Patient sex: M
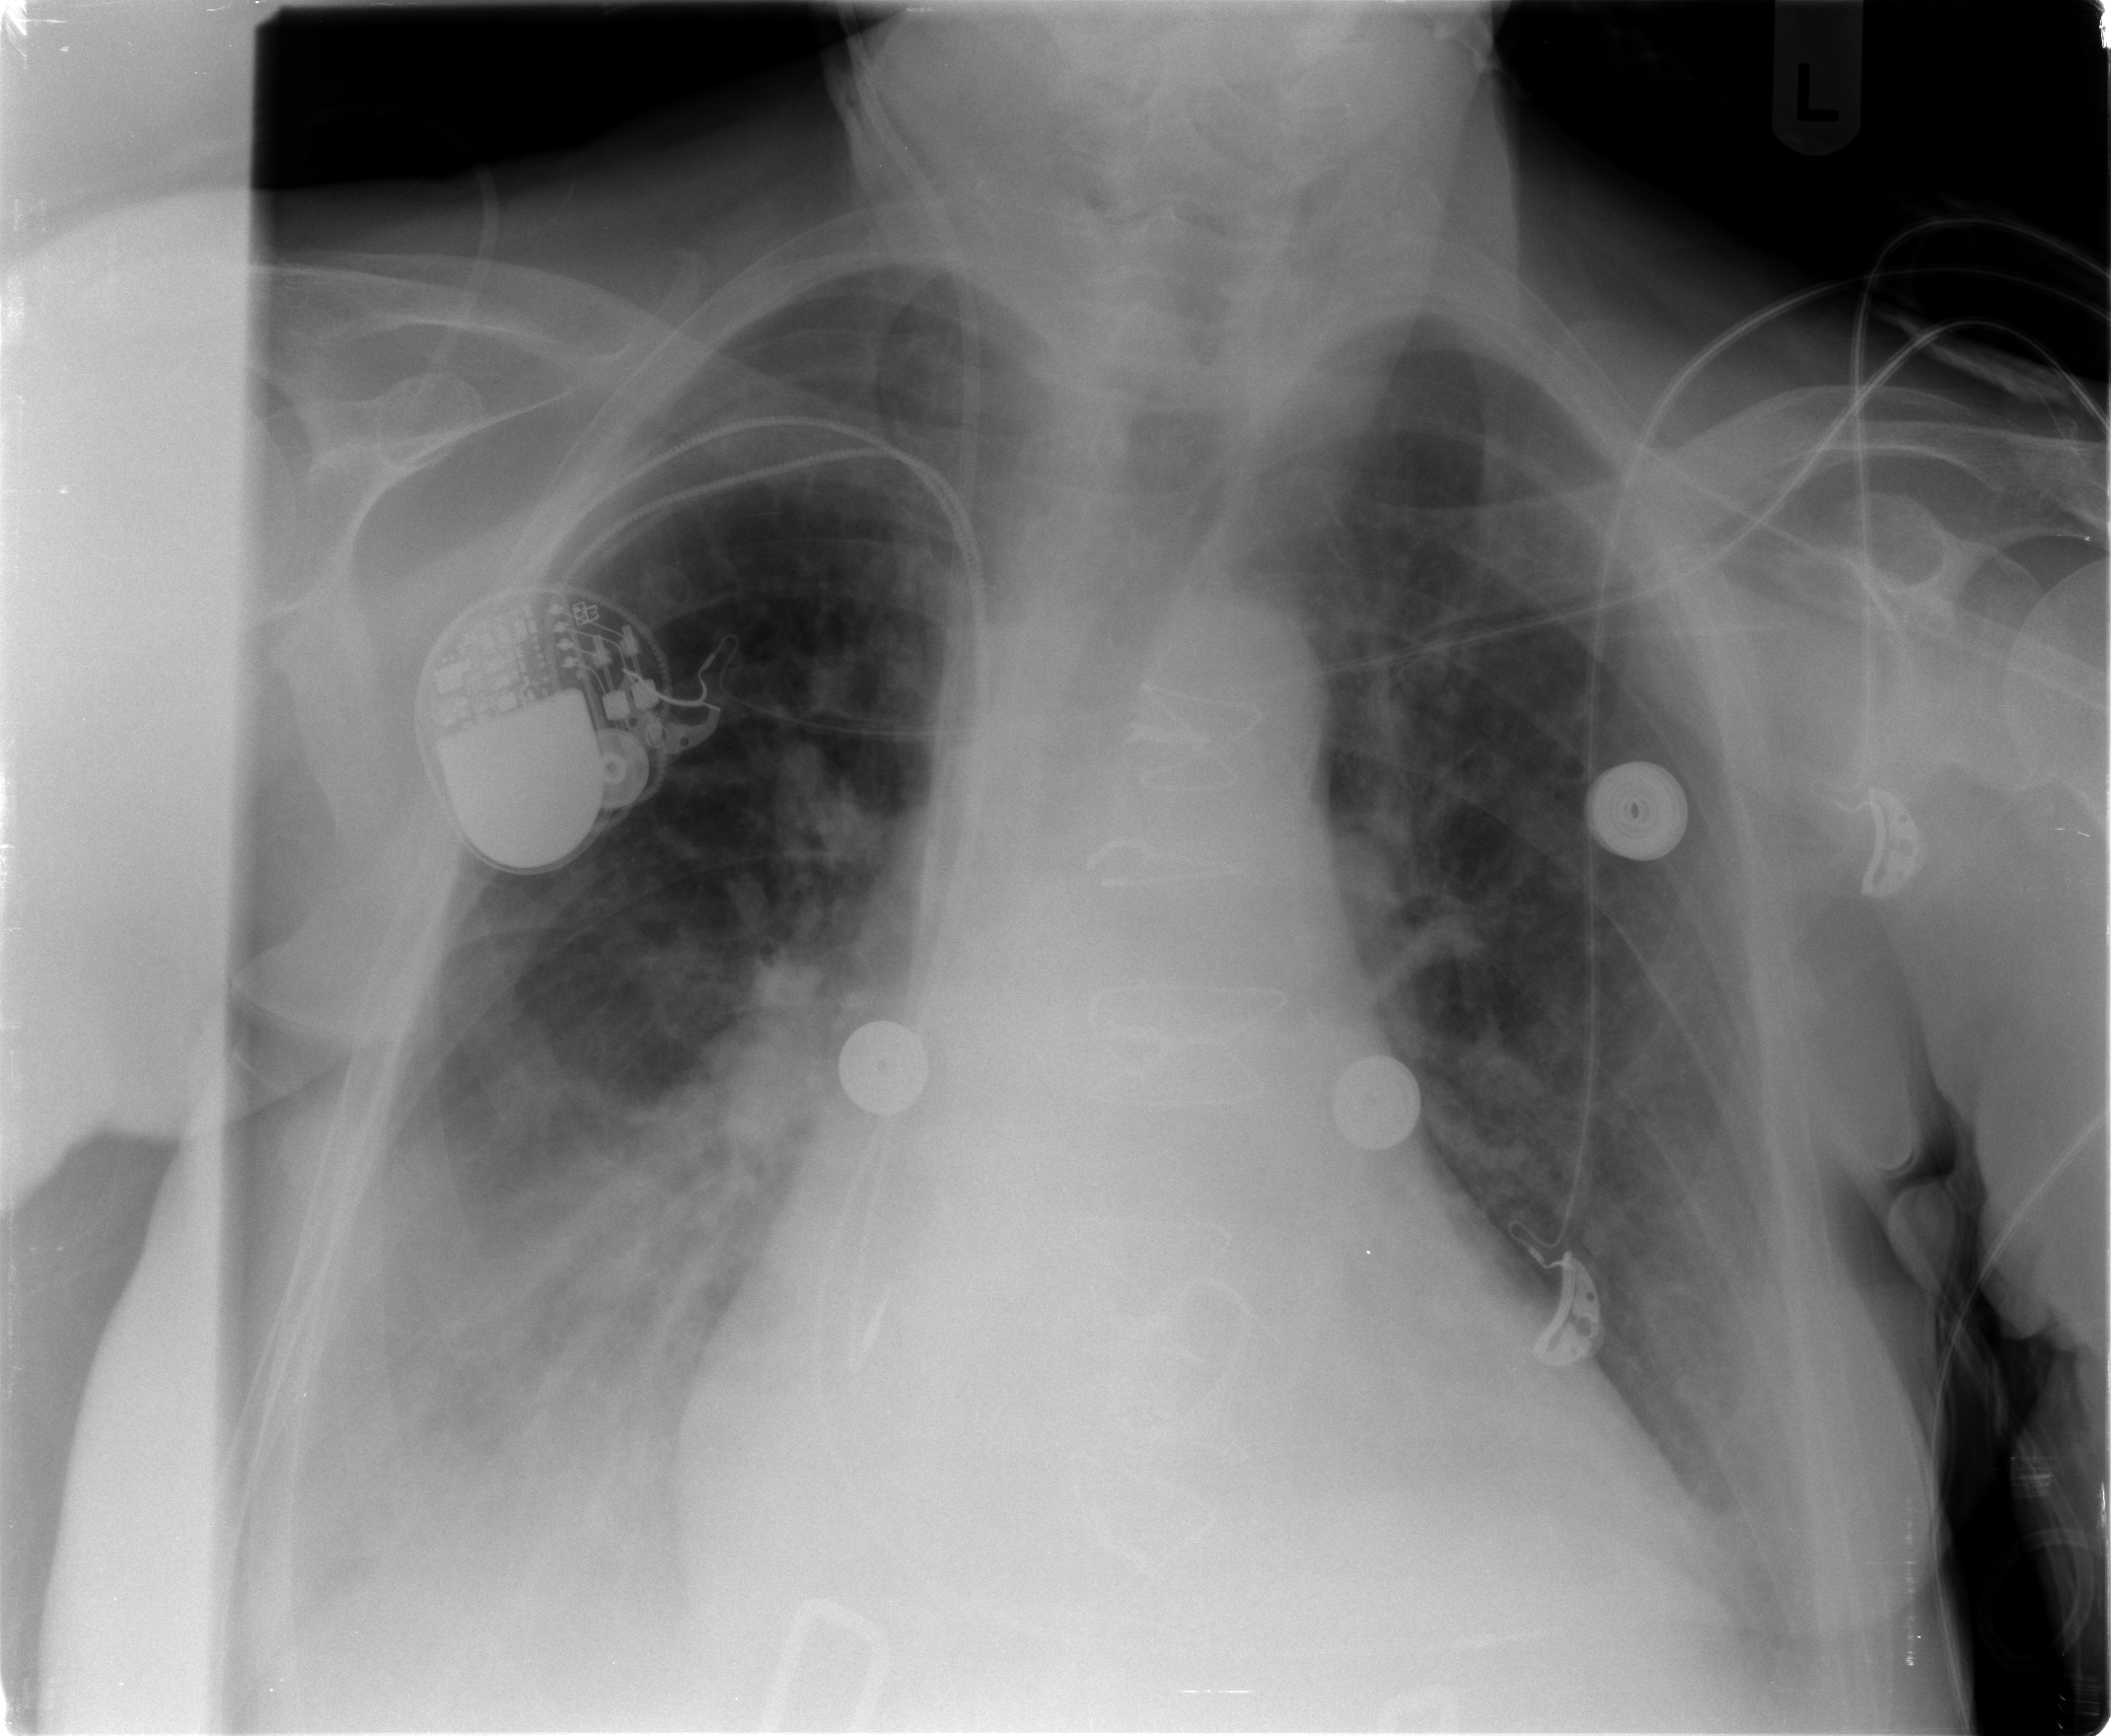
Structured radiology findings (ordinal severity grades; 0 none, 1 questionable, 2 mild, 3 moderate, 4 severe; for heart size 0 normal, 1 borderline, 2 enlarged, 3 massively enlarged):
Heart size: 1
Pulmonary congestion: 3
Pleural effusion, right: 3
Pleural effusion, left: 2
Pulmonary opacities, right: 2
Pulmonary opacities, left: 2
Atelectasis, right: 3
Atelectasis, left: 2